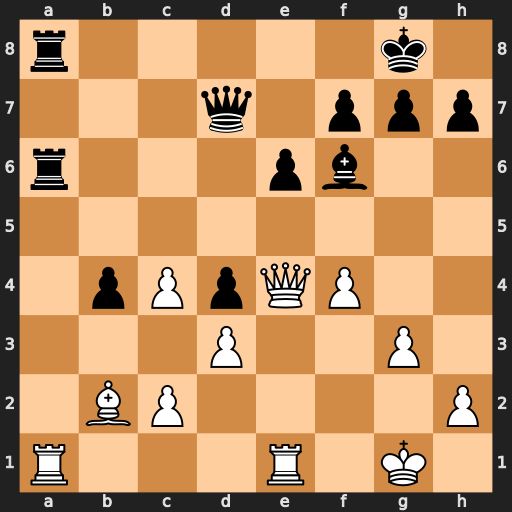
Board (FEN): r5k1/3q1ppp/r3pb2/8/1pPpQP2/3P2P1/1BP4P/R3R1K1
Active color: w
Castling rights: -
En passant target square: -
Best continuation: Qxa8+ Rxa8 Rxa8+ Bd8 Re4